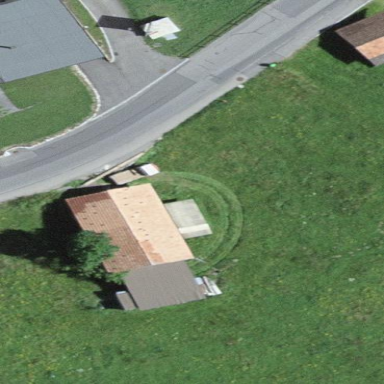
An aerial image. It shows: Barn.